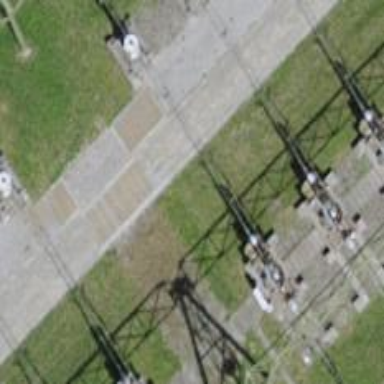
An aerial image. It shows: Bay for power lines.